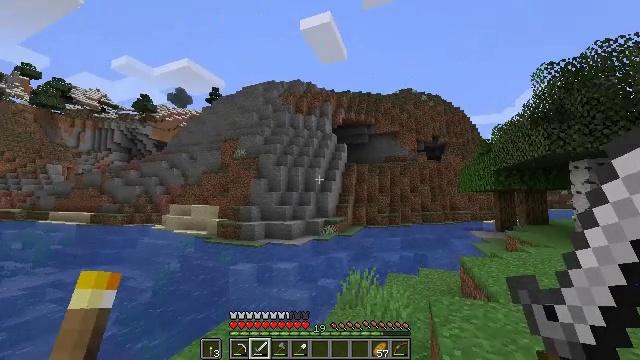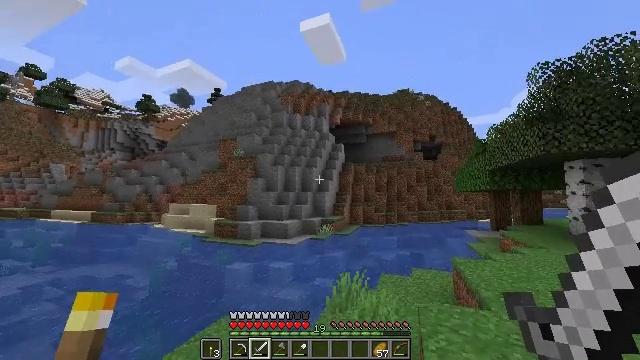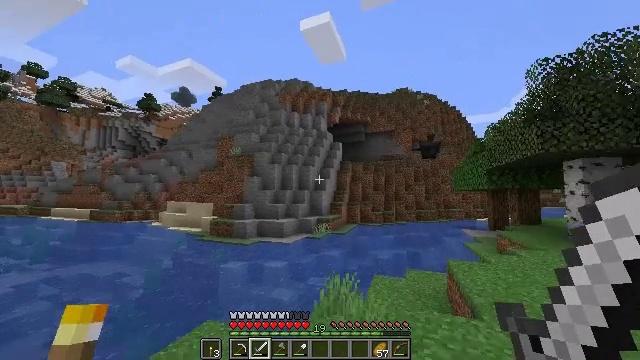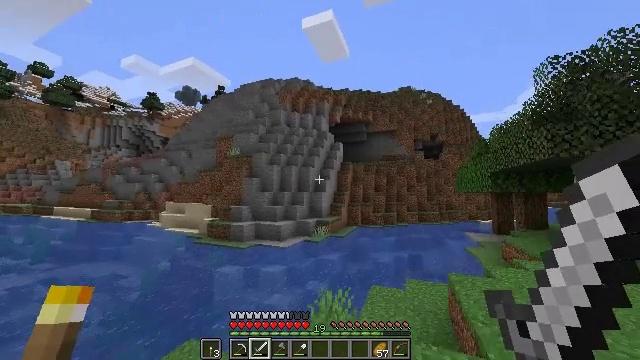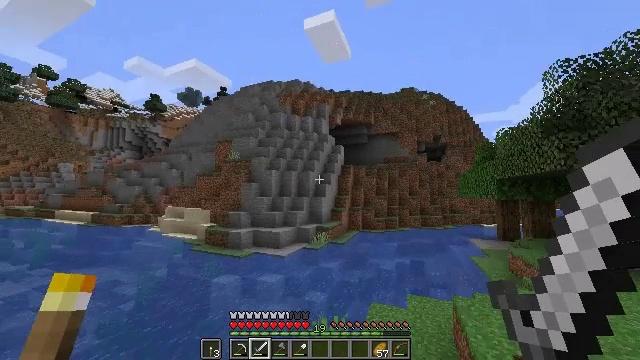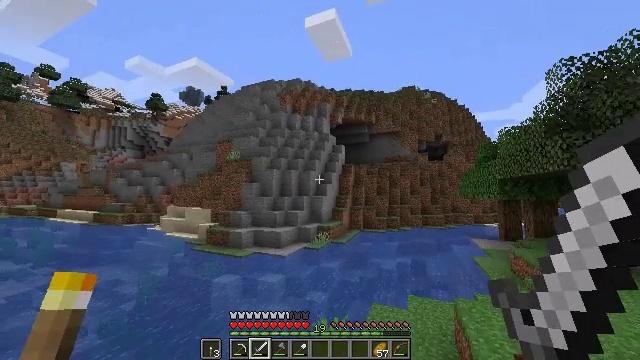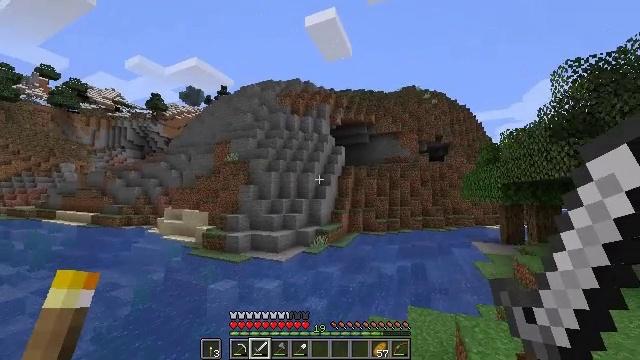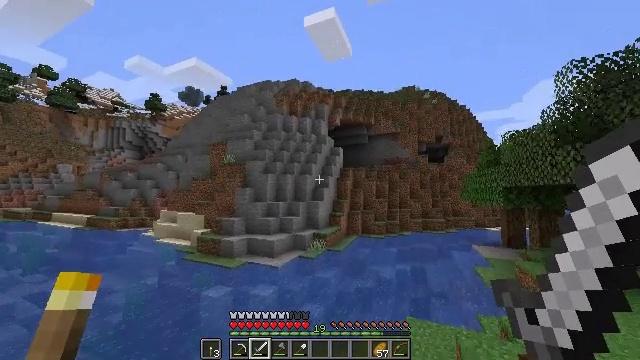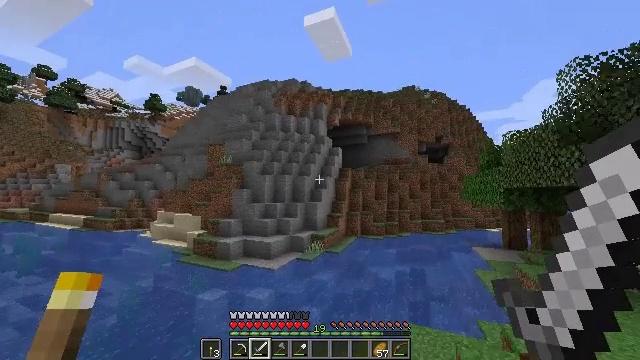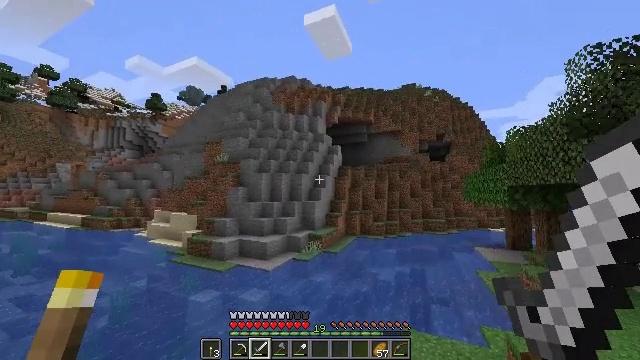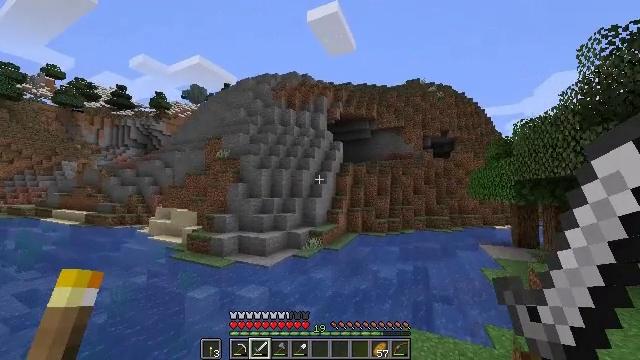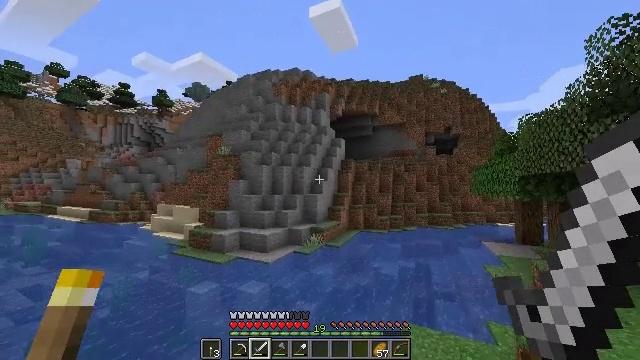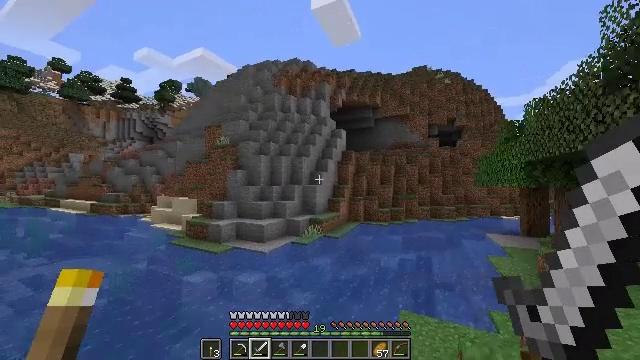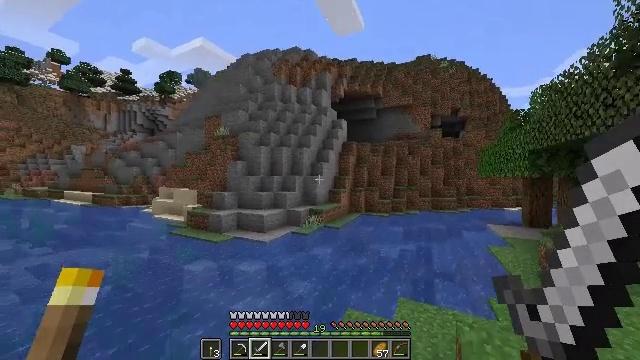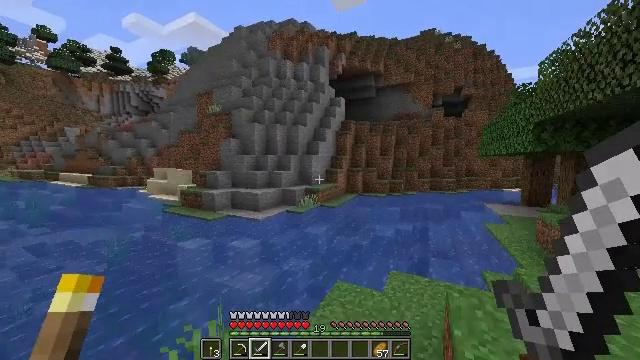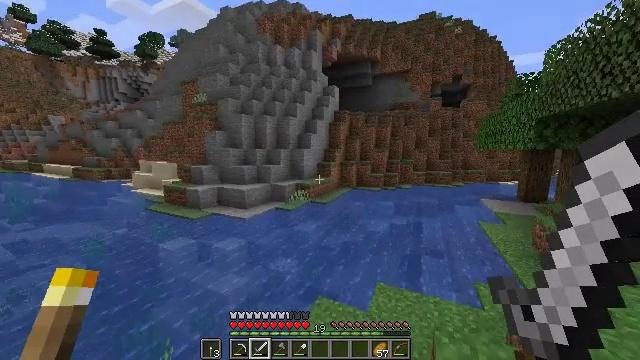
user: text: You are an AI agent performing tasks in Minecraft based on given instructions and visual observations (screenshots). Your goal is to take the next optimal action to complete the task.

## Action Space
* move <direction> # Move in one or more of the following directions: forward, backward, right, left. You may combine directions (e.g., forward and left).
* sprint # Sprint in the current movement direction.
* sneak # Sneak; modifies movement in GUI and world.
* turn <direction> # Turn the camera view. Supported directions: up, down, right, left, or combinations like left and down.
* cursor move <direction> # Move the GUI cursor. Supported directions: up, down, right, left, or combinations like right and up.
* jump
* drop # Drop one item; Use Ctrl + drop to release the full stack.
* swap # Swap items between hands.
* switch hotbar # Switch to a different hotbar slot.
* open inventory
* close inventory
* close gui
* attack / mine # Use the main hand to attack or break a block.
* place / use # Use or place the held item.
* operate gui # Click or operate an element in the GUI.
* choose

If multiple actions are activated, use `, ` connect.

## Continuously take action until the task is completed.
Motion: motion action
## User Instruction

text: Dig up the grass block for dirt.
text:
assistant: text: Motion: move forward and move right, sprint
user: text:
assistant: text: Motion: move forward and move right, sprint
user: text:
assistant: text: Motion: move forward and move right, sprint, jump
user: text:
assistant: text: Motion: move forward and move right, sprint, jump
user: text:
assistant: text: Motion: move forward and move right, sprint, jump
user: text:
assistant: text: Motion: move forward and move right, sprint, jump
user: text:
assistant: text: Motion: move forward and move right, sprint, jump
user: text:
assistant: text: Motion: move forward and move right, sprint, jump
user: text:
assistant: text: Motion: move forward and move right, sprint, jump
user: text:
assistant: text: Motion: move forward and move right, sprint, jump
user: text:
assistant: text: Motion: move forward and move right, sprint, jump
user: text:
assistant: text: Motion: move forward and move right, sprint, turn down, jump
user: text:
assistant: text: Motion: move forward and move right, sprint, turn down, jump
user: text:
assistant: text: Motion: move forward and move right, sprint, turn down, jump
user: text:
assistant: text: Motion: move forward and move right, sprint, turn down, jump
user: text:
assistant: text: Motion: move forward and move right, sprint, turn right and down, jump
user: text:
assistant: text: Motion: move forward and move right, sprint, turn down, jump
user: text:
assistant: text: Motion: move forward and move right, sprint, jump
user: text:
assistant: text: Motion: move forward and move right, sprint, jump
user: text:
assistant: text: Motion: move forward and move right, sprint
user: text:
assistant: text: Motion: move forward and move right, sprint
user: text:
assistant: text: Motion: move forward, sprint
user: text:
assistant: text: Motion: move forward, sprint
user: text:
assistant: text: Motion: move forward, sprint, turn left
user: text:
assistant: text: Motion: move forward, sprint, turn left and up
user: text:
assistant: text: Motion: move forward, sprint, turn left and up
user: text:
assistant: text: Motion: move forward, sprint
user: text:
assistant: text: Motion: move forward, sprint
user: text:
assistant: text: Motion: move forward, sprint
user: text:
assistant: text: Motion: move forward, sprint